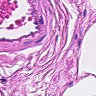
Metastatic tissue present: no